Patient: sex M, age 45
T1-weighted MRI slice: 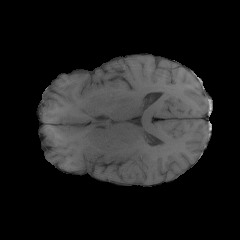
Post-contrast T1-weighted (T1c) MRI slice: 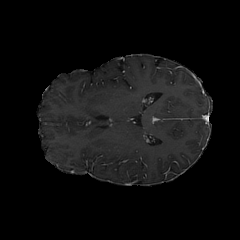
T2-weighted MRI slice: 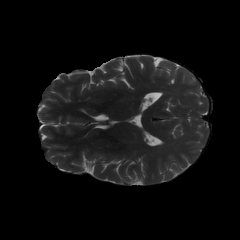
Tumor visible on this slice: no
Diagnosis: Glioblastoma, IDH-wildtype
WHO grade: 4